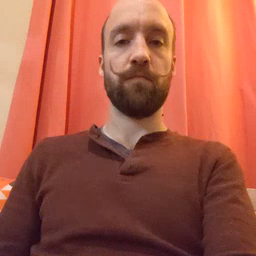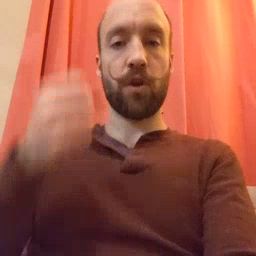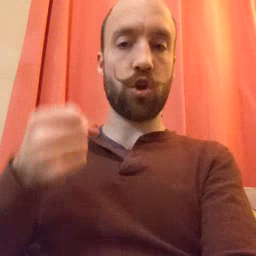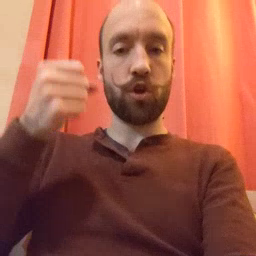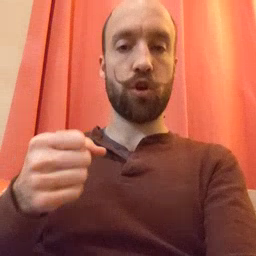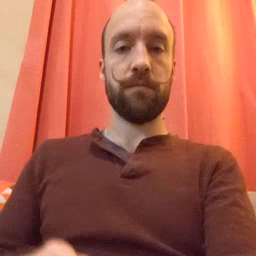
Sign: car